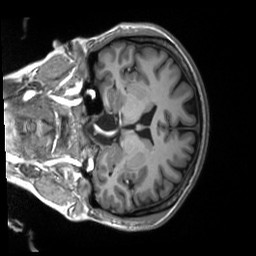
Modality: T1w
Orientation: coronal
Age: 33
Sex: female
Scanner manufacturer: siemens
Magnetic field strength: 3 T
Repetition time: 2.53 s
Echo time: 0.00219 s